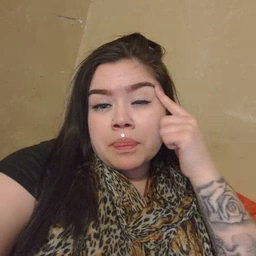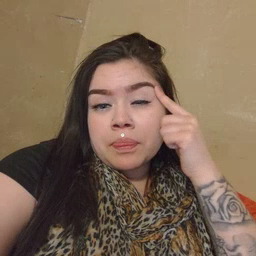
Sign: think